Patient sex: M
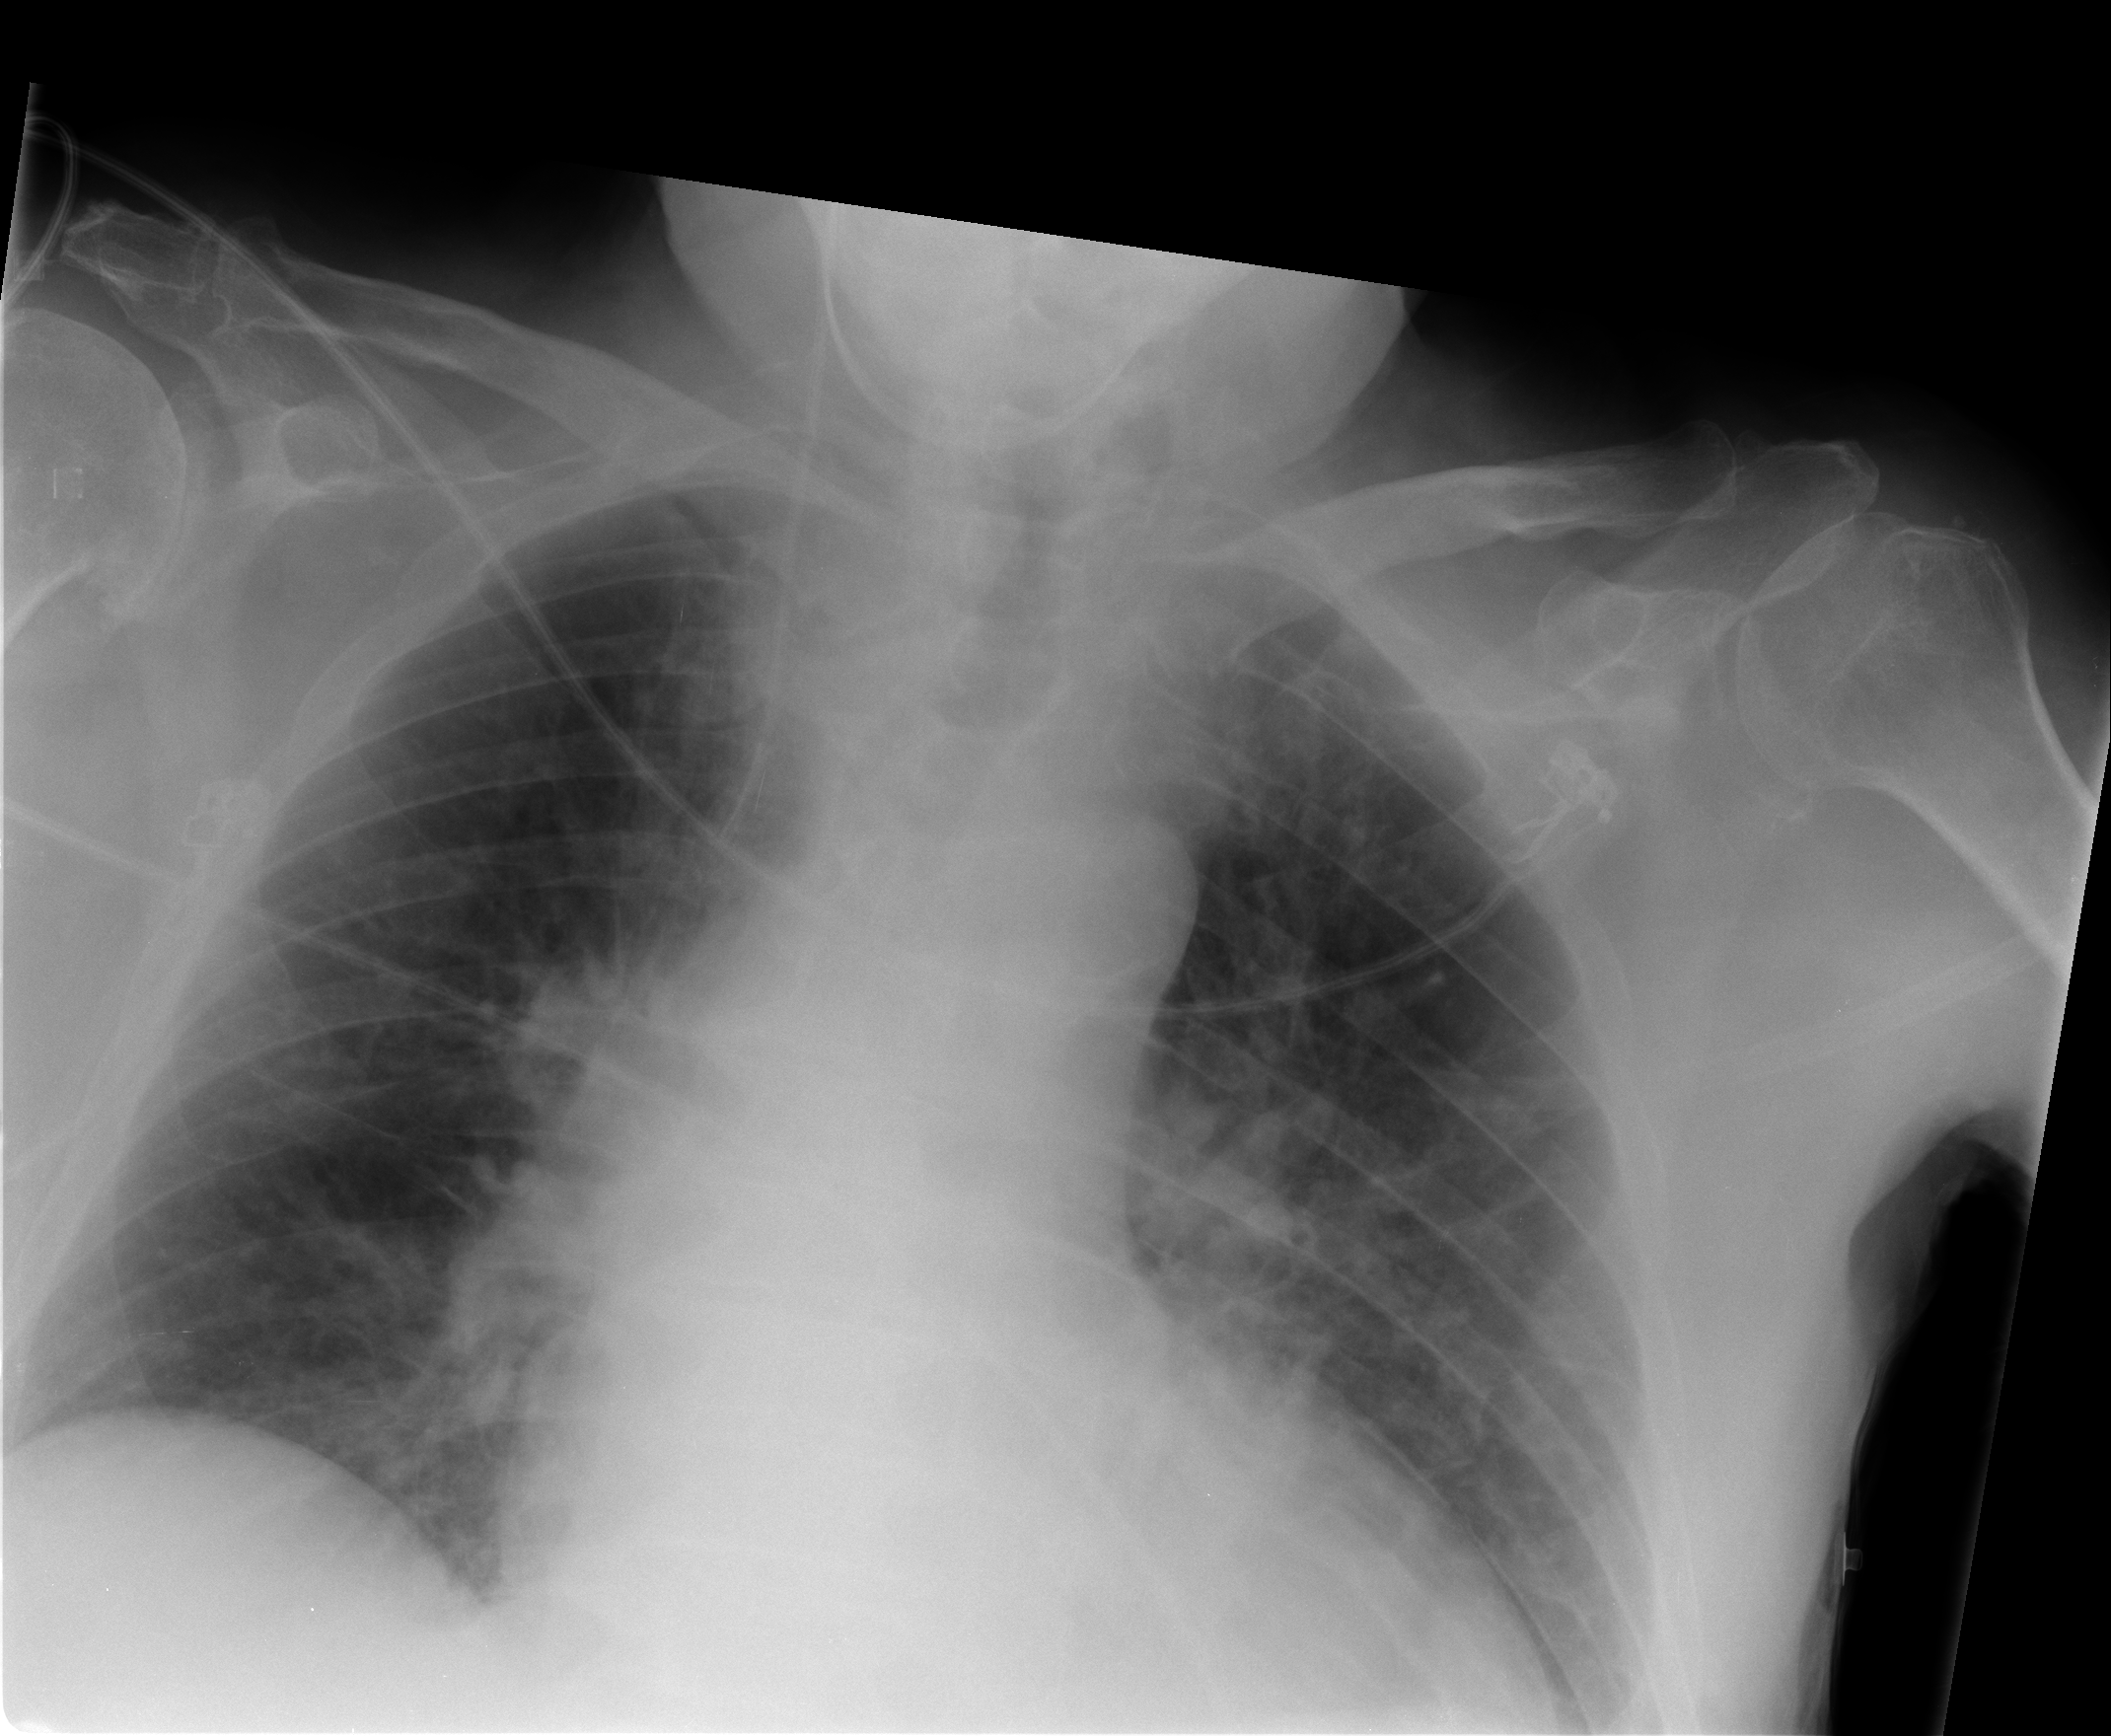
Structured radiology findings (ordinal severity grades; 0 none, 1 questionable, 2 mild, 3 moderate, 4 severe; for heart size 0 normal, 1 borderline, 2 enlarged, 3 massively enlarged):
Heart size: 3
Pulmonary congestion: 2
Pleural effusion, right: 0
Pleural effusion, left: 0
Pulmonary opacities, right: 2
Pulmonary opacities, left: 2
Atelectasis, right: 2
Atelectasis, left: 2